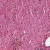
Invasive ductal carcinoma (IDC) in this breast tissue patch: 0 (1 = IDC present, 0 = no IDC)